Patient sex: F
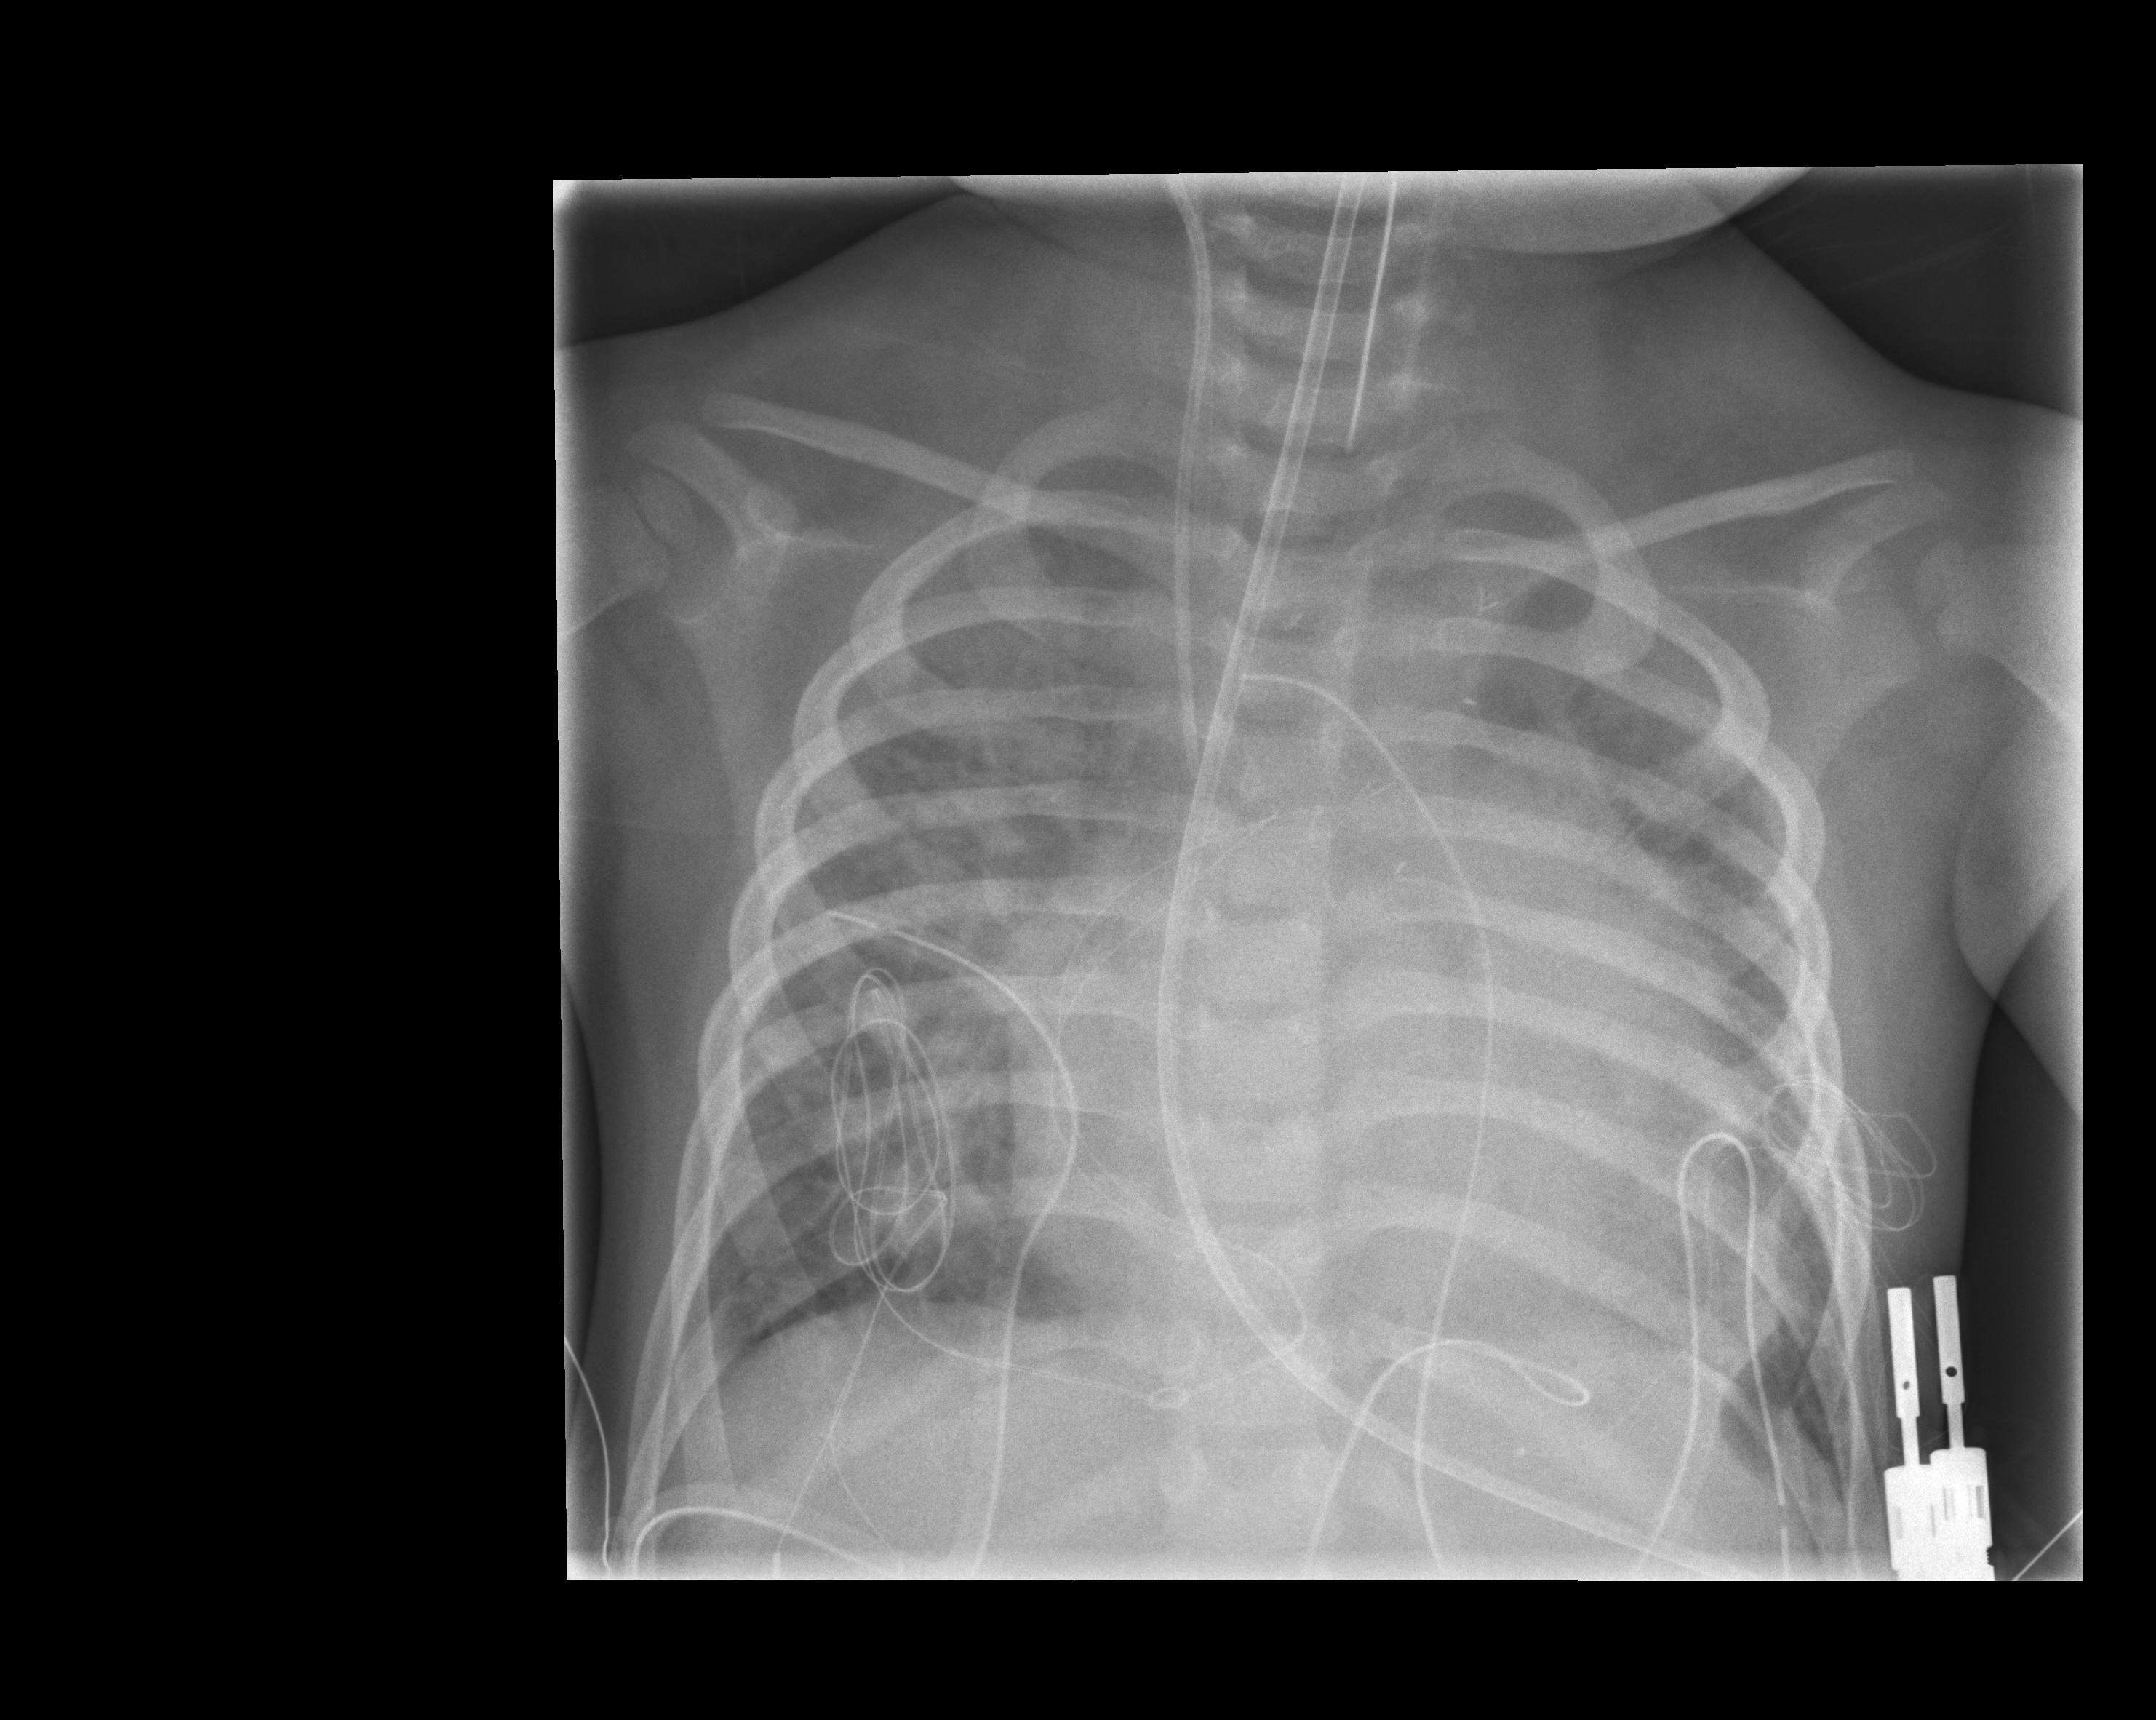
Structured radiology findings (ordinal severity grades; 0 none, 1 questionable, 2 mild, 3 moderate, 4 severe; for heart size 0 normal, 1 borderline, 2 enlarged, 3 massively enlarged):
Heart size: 3
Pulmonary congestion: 3
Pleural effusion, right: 1
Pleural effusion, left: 0
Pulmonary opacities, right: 3
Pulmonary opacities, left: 3
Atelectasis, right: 2
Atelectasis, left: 0